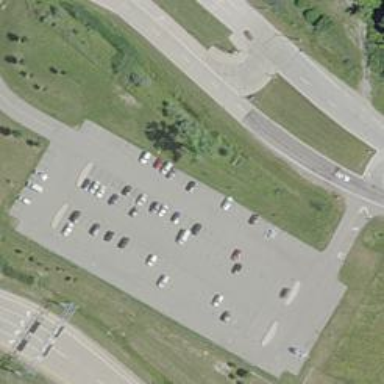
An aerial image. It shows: Parking area with park and ride facility.